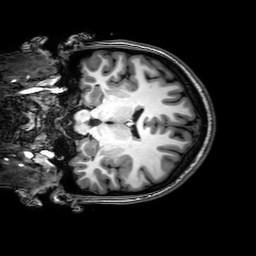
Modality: T1w
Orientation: coronal
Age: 20
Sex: female
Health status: healthy
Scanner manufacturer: philips
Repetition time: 0.008208 s
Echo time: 0.00377 s